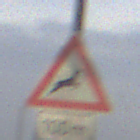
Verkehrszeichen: WildwechselLinks
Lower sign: Entfernungsangaben1
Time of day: SunriseSunset
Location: Outdoor (Suburban)
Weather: PartlyCloudy
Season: NotSpecified
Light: Natural